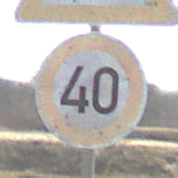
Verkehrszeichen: Geschwindigkeit40
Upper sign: SeitenwindVonLinks
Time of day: MorningAfternoon
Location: Outdoor (Suburban)
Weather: PartlyCloudy
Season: NotSpecified
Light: Natural